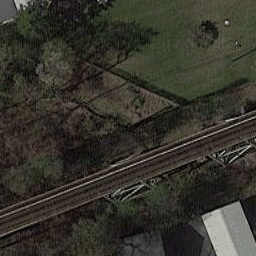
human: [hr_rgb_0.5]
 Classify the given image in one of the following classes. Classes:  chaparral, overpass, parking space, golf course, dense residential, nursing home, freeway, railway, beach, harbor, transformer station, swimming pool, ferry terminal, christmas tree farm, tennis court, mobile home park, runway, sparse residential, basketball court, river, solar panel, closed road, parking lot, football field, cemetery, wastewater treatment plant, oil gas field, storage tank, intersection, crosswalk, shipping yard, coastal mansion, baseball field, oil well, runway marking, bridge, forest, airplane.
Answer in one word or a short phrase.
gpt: railway